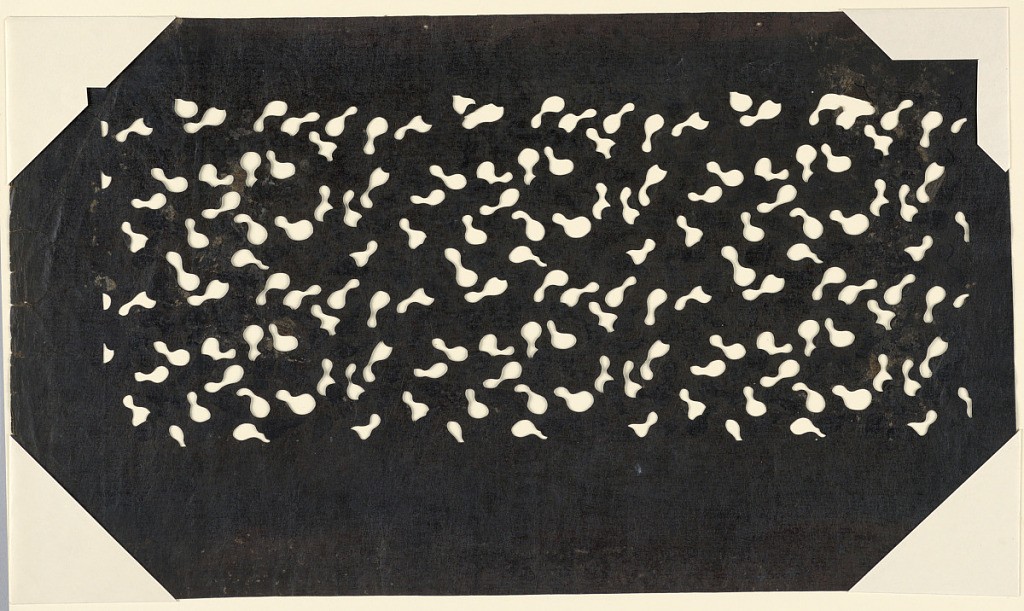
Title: Abstract Gourd Motif
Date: late 18th - early 19th century
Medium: Mulberry paper (kozo washi) treated with fermented persimmon tannin (kakishibu)
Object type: Katagami
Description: Abstract organic shapes resemble bottle gourds. These plants were dried and used as containers for flasks and sake.